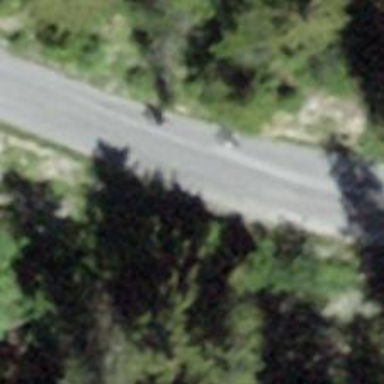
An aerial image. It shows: Unclassified road with asphalt surface.